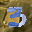
Label: 3